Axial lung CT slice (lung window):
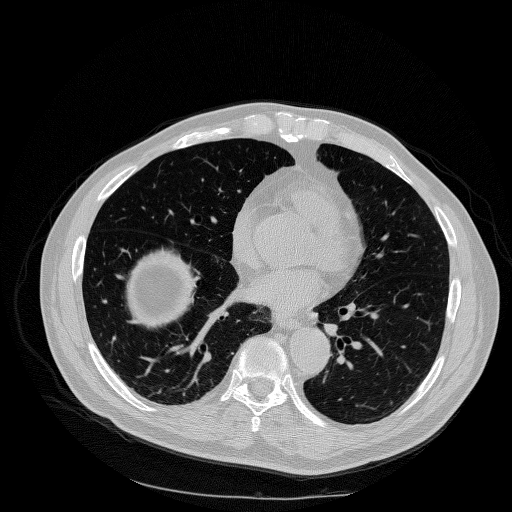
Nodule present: no